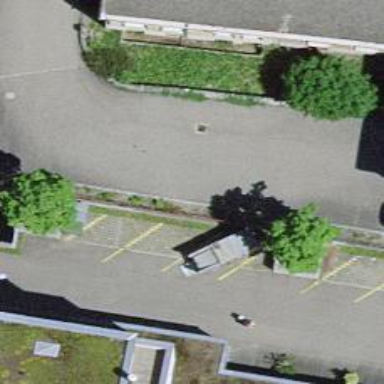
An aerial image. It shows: Group of garages.